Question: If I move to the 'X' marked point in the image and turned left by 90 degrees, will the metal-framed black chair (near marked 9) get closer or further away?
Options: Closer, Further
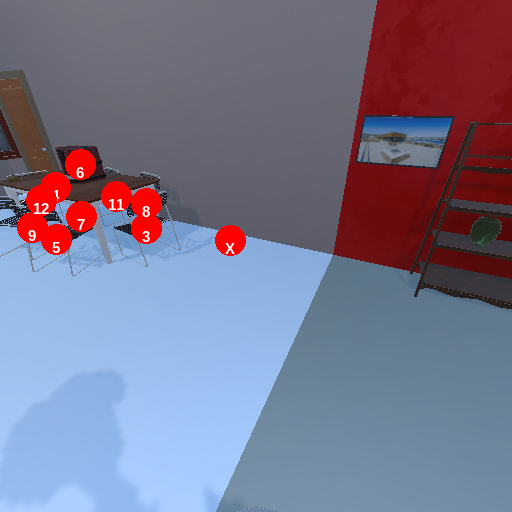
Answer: Closer